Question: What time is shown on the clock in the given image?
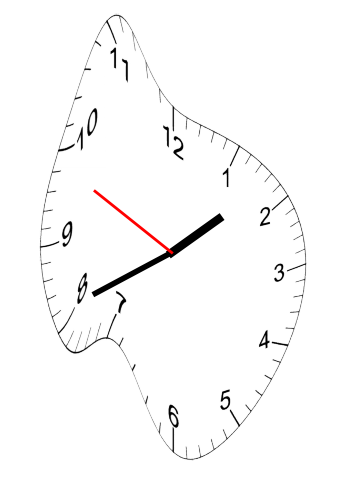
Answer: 01:40:49